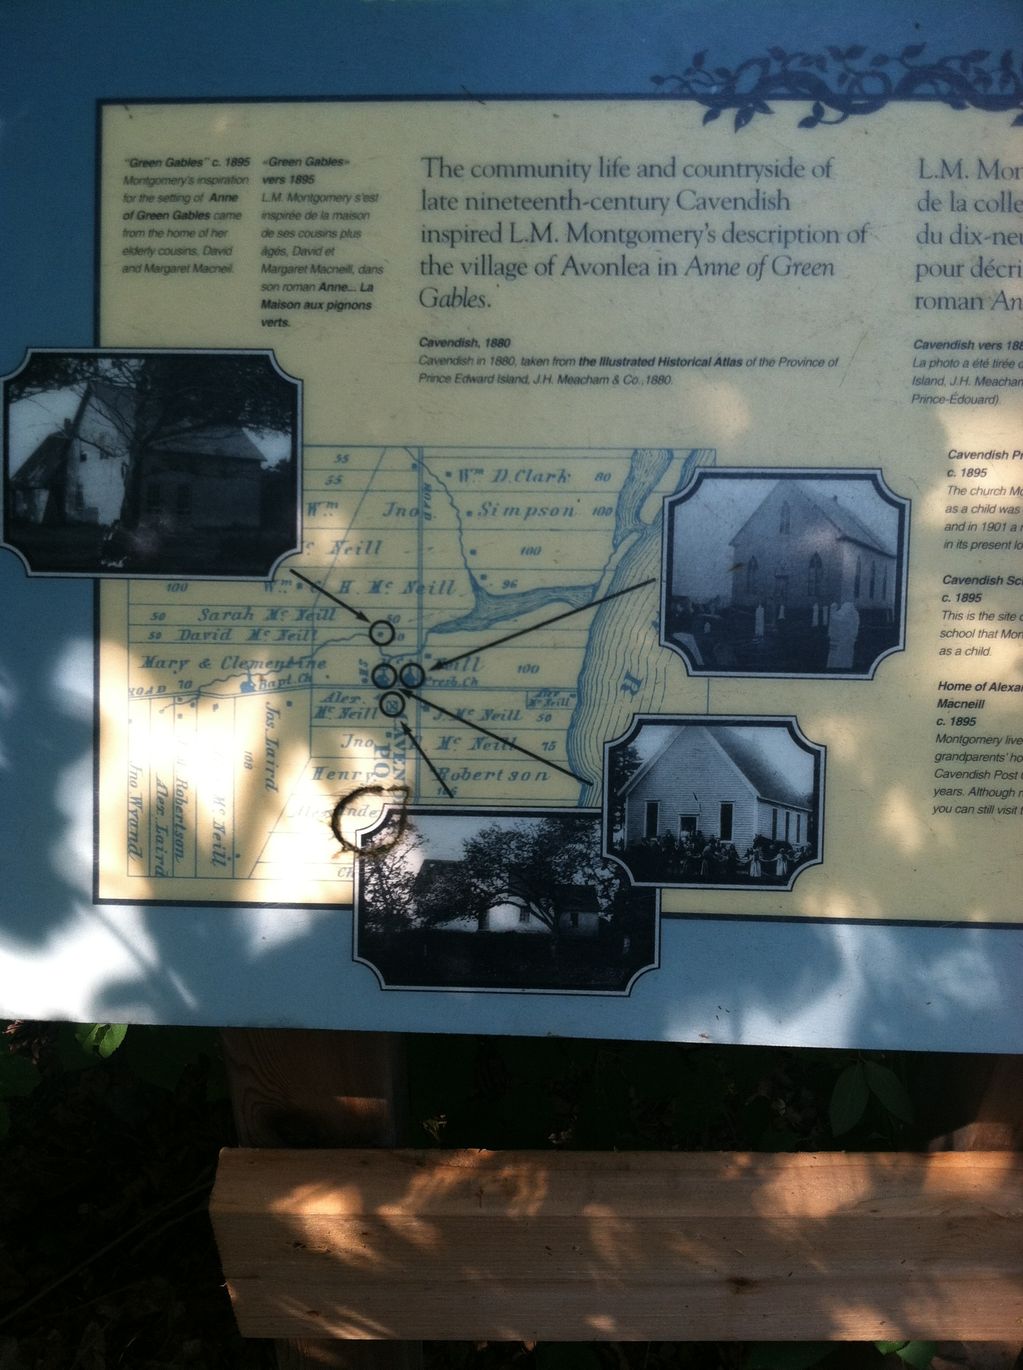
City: charlottetown